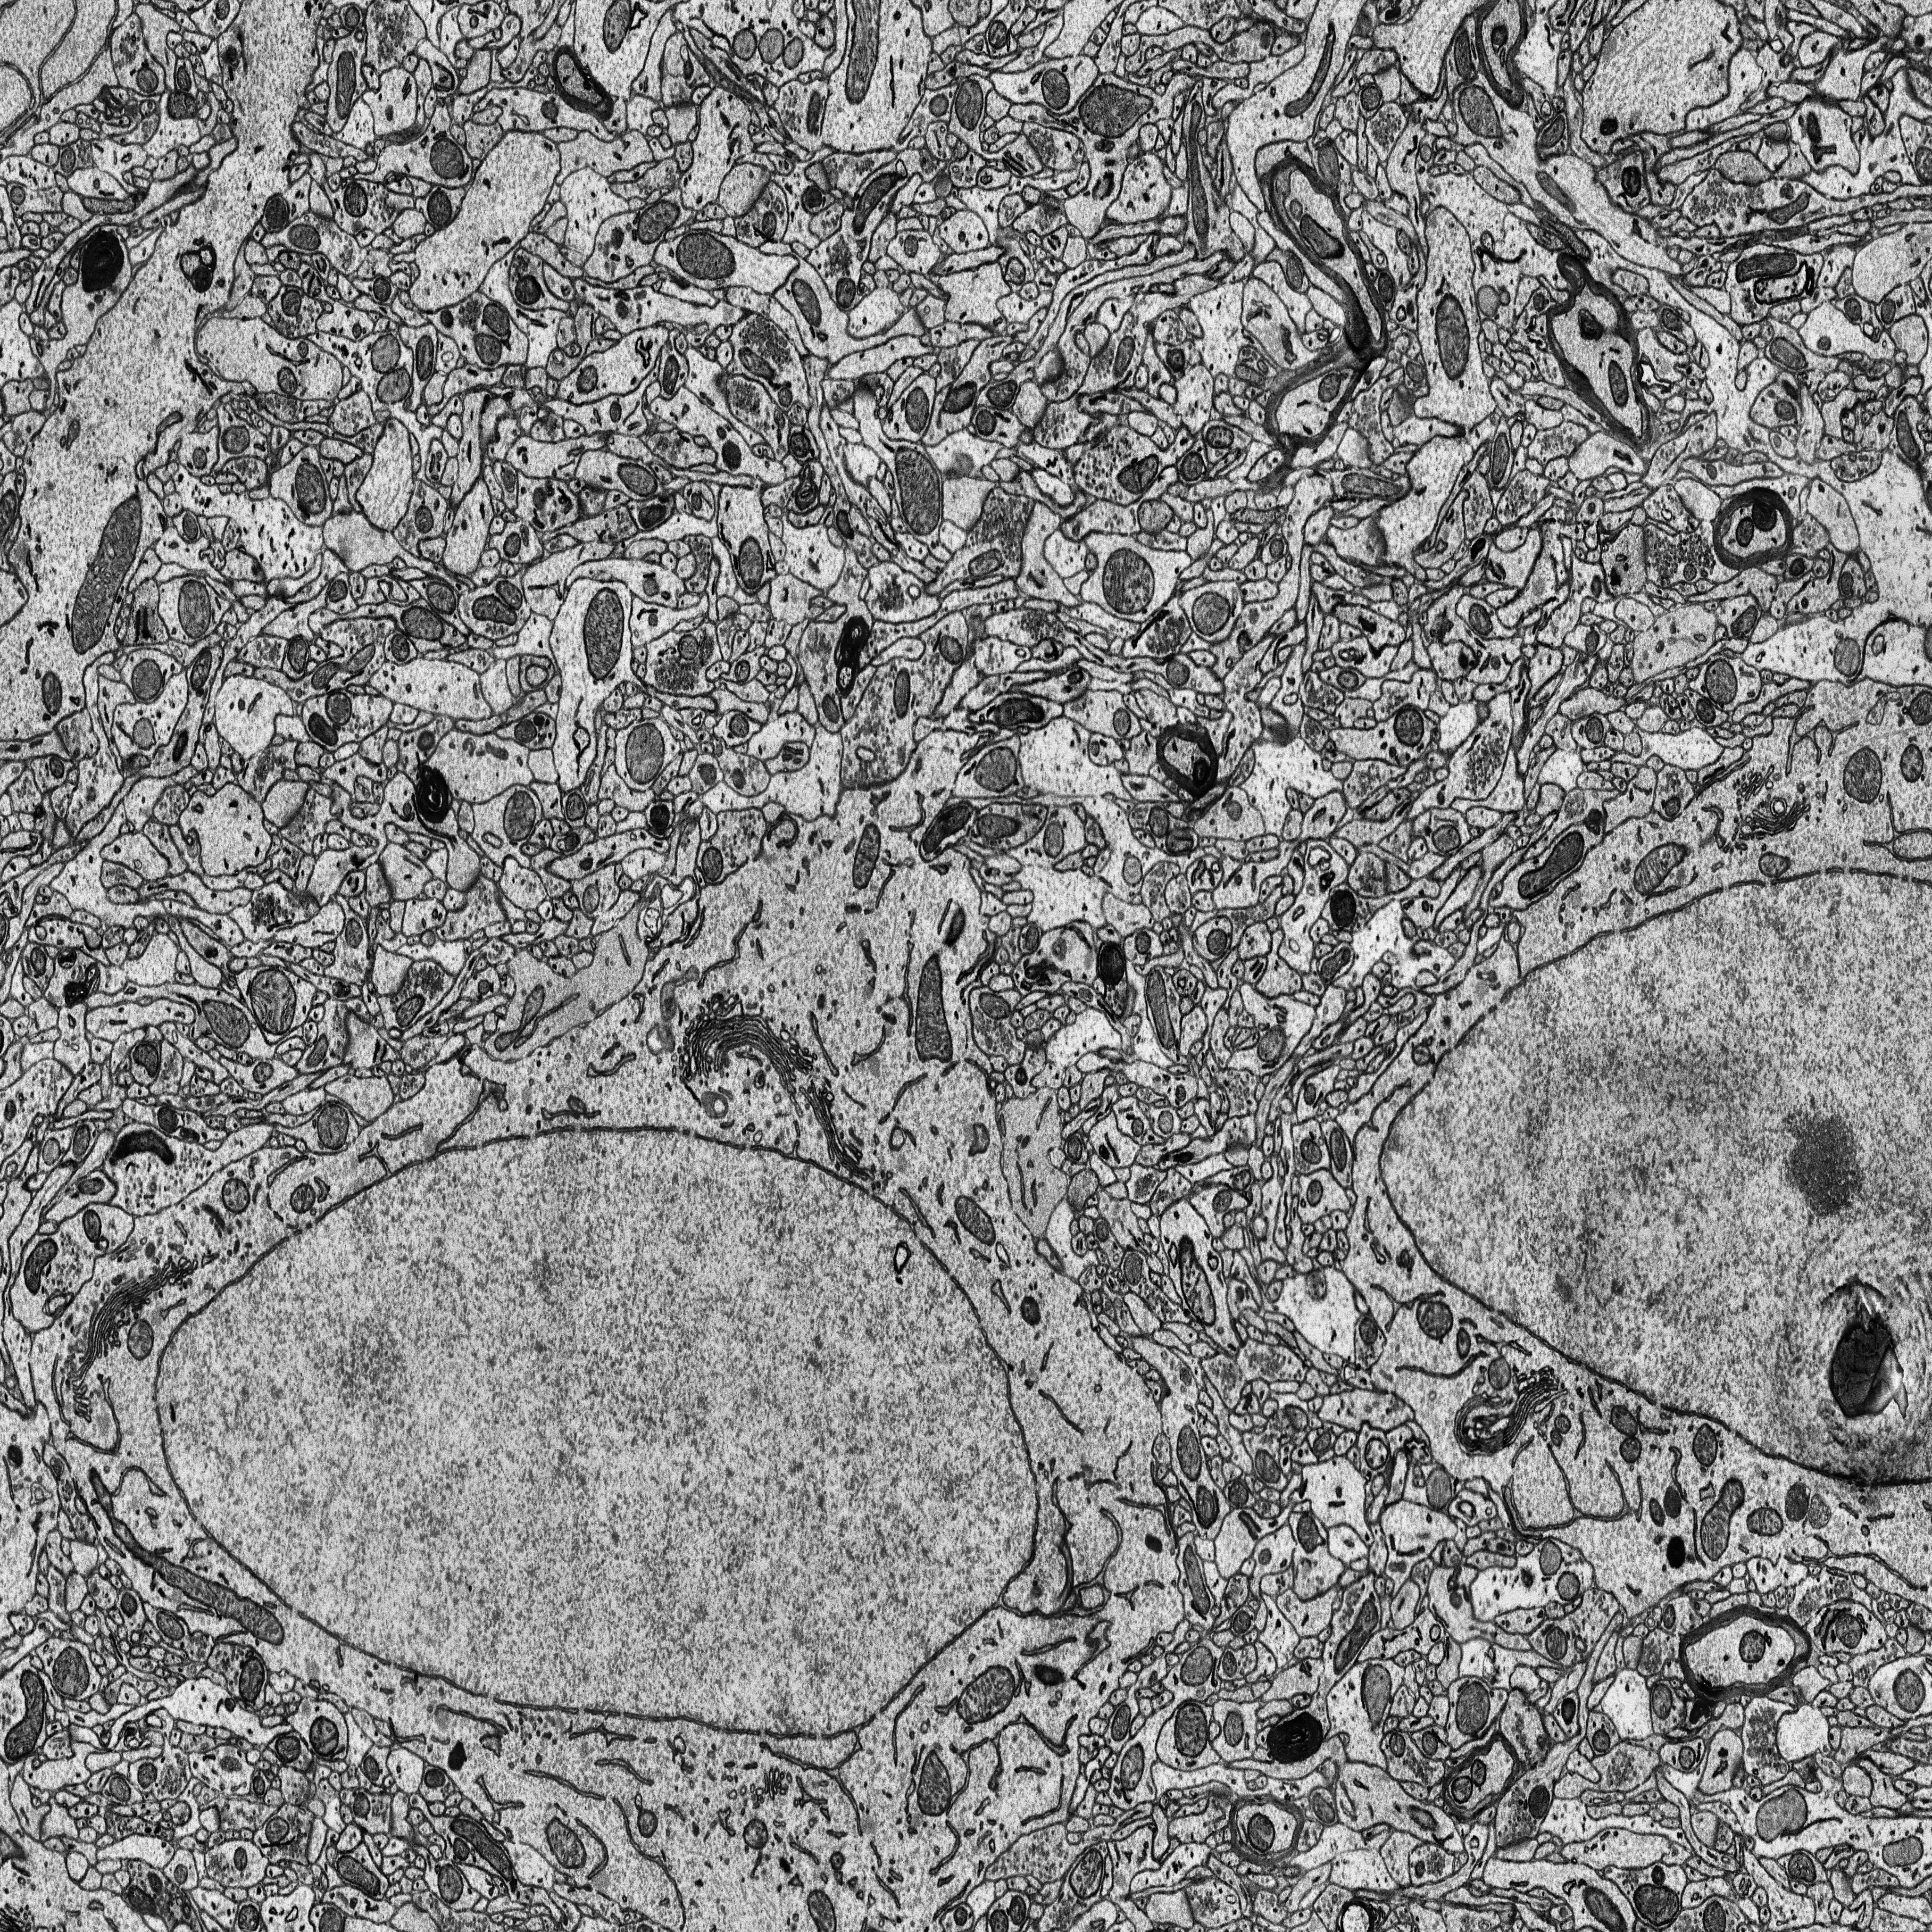
Electron microscopy slice of rat cortex tissue
Slice depth (z): 354
Mitochondria instances in slice: 365